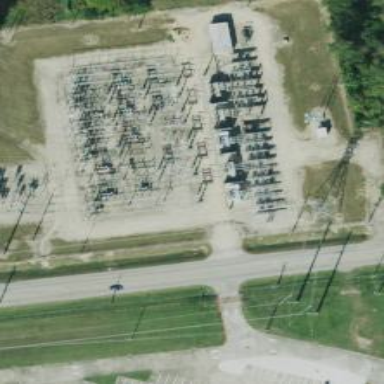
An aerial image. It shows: Switch used for power control.